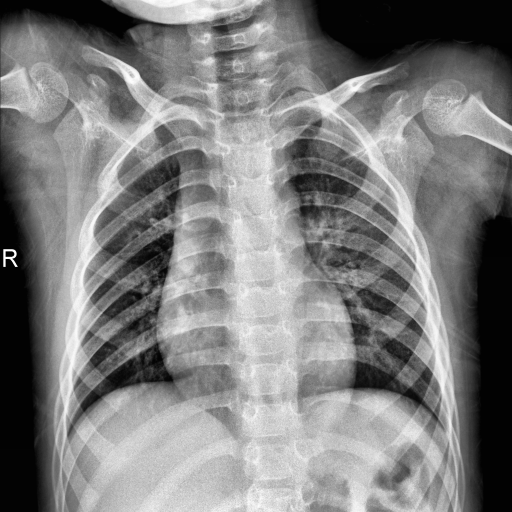
Finding: NORMAL